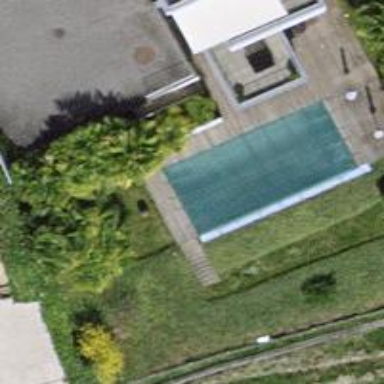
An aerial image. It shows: Swimming pool located in leisure land.